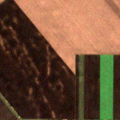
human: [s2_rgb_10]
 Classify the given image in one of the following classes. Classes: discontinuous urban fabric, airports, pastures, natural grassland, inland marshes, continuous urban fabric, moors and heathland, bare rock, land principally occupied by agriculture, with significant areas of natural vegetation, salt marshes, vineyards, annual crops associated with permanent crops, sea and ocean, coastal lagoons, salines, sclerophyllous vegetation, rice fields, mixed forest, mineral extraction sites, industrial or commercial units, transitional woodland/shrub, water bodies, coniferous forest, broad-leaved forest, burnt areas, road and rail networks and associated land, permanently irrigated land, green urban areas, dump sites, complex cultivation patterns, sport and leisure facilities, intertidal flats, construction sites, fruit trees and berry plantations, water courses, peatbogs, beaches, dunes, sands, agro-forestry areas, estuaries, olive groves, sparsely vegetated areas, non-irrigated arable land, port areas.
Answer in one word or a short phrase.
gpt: non-irrigated arable land